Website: crate-barrel
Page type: billing-address
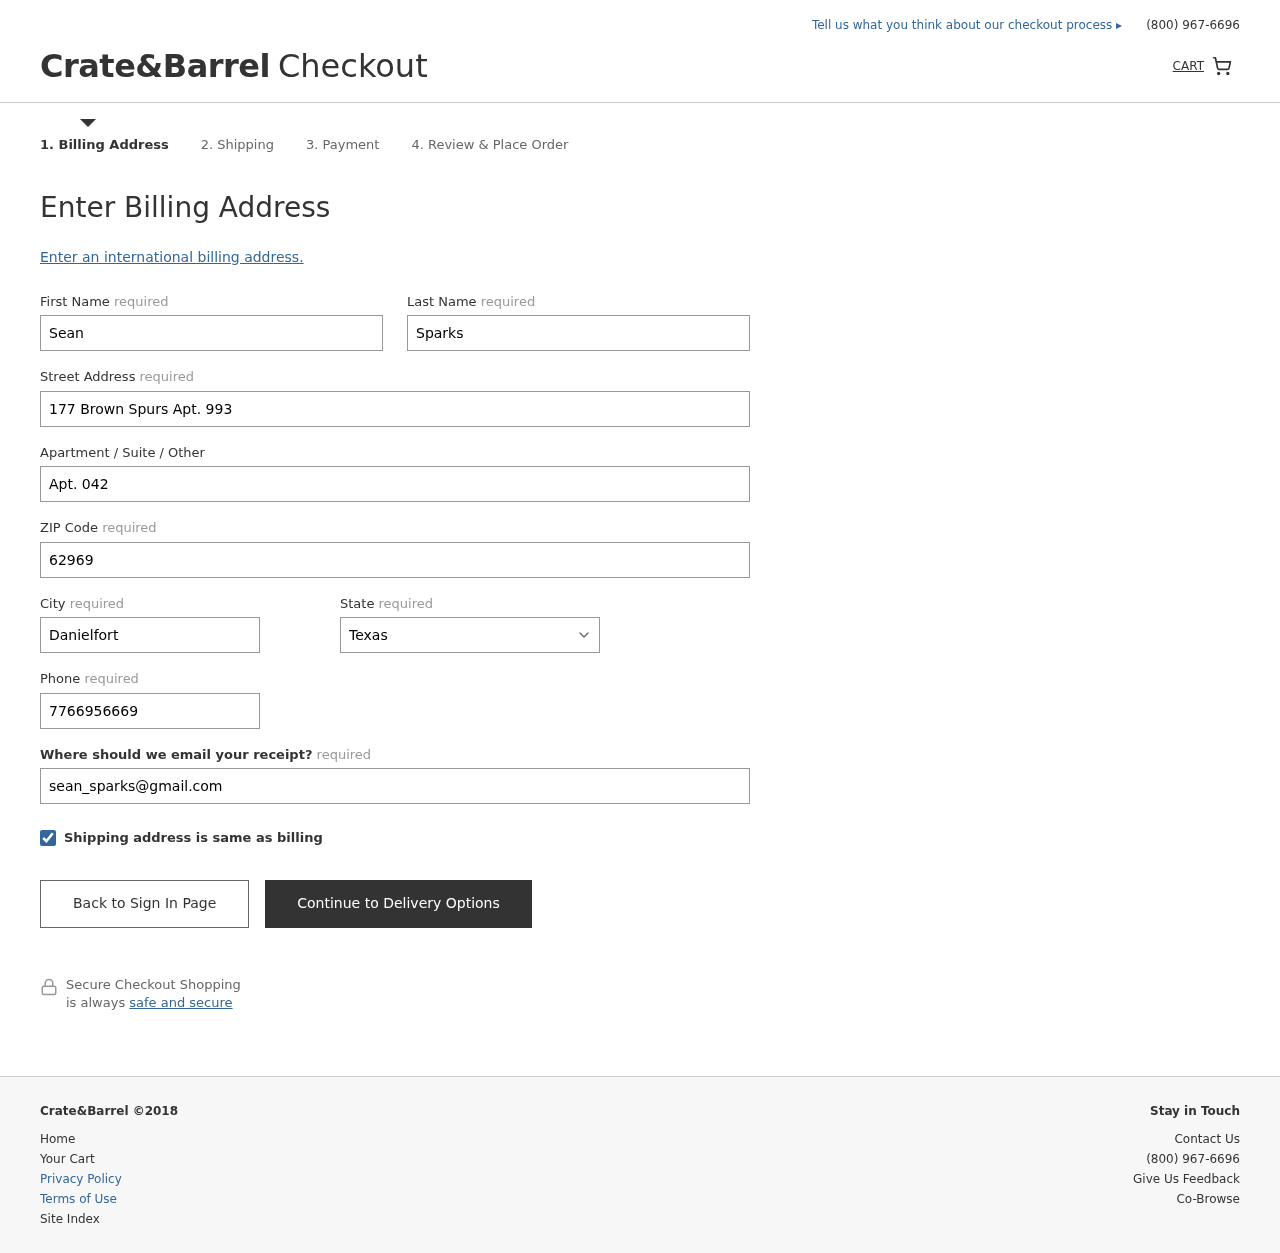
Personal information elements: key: PII_STATE
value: Texas
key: PII_FIRSTNAME
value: Sean
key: PII_LASTNAME
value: Sparks
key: PII_STREET
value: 177 Brown Spurs Apt. 993
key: PII_STREET2
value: Apt. 042
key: PII_POSTCODE
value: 62969
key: PII_CITY
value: Danielfort
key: PII_PHONE
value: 7766956669
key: PII_EMAIL
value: sean_sparks@gmail.com